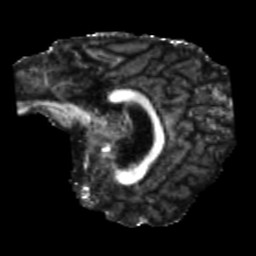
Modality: FA
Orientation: sagittal
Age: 38
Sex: female
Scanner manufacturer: siemens
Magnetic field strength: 3 T
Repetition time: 5.25 s
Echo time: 0.08 s